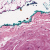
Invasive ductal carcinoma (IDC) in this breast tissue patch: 0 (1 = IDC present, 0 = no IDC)